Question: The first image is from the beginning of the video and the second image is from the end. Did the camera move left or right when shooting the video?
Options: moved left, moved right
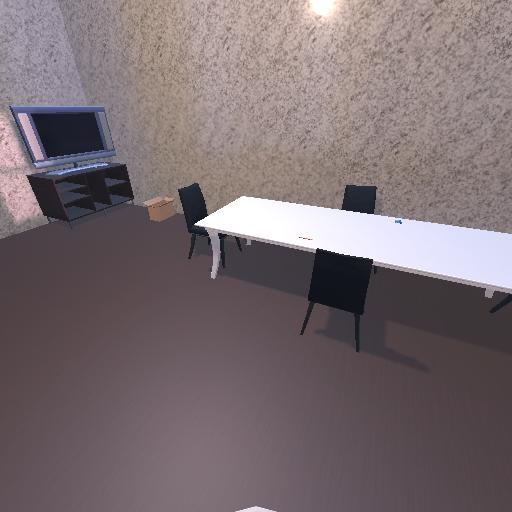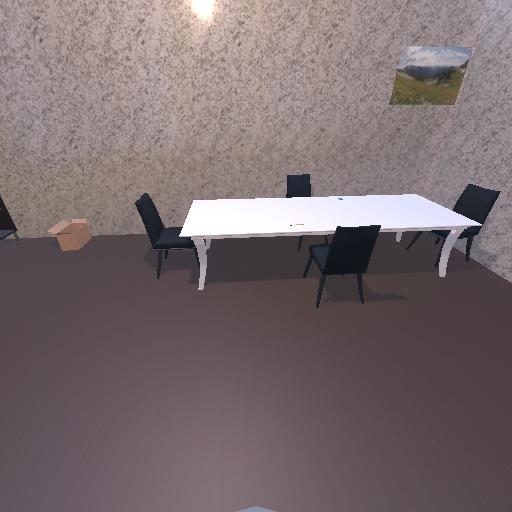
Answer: moved left